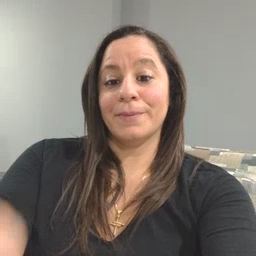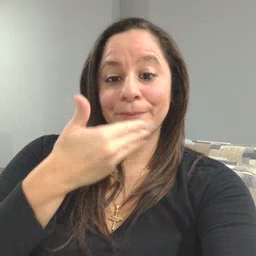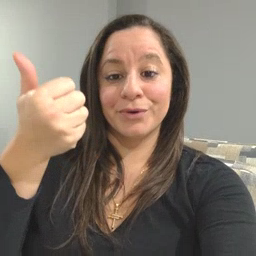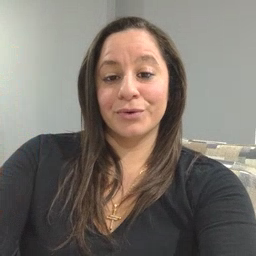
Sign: better